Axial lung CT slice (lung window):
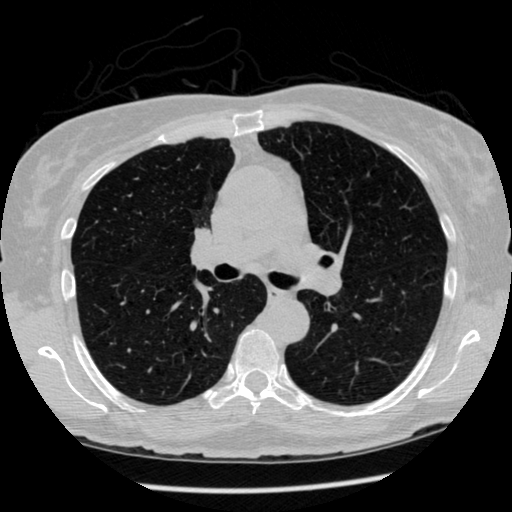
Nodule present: no